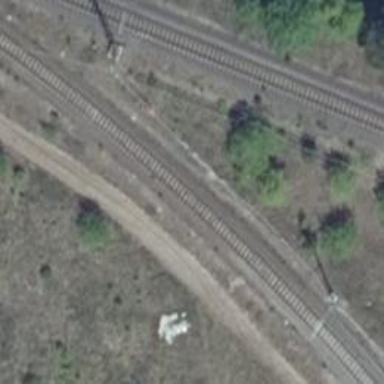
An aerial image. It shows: Railway with electrified contact lines.